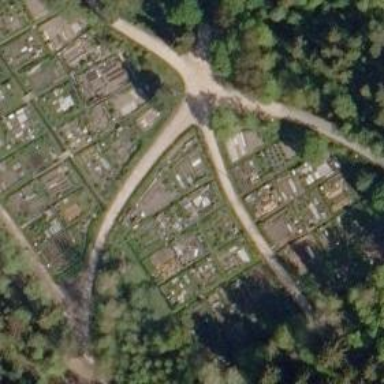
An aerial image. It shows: Allotments area.